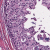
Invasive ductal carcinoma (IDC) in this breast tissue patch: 0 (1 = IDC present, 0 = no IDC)